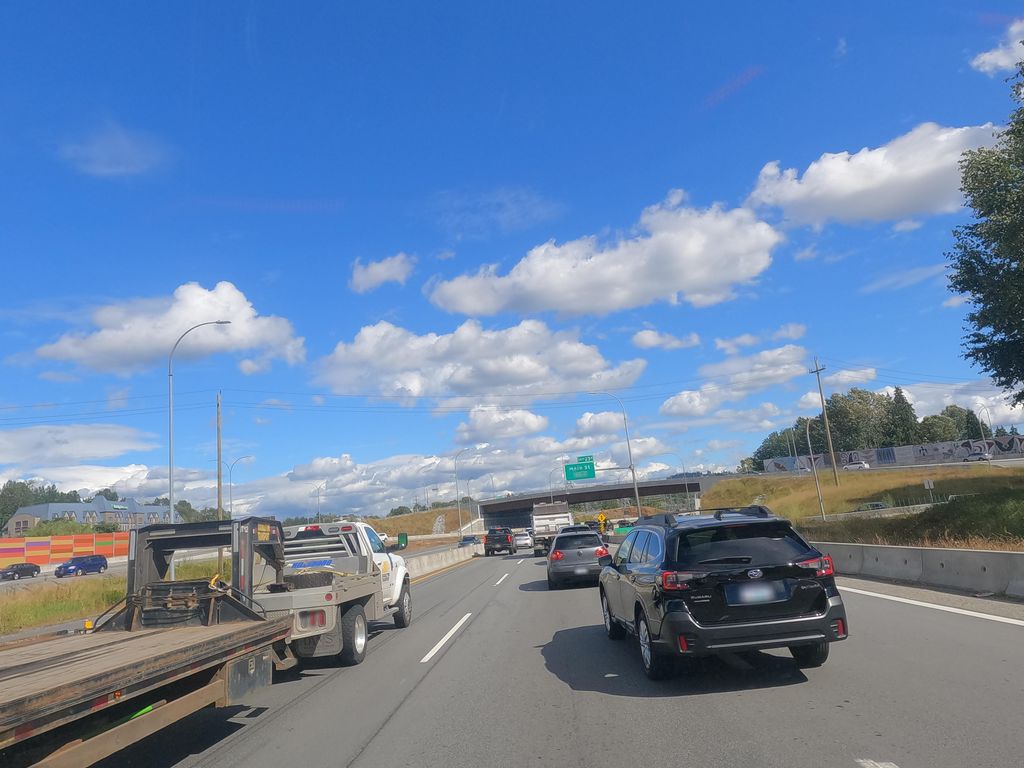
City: vancouver